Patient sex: F
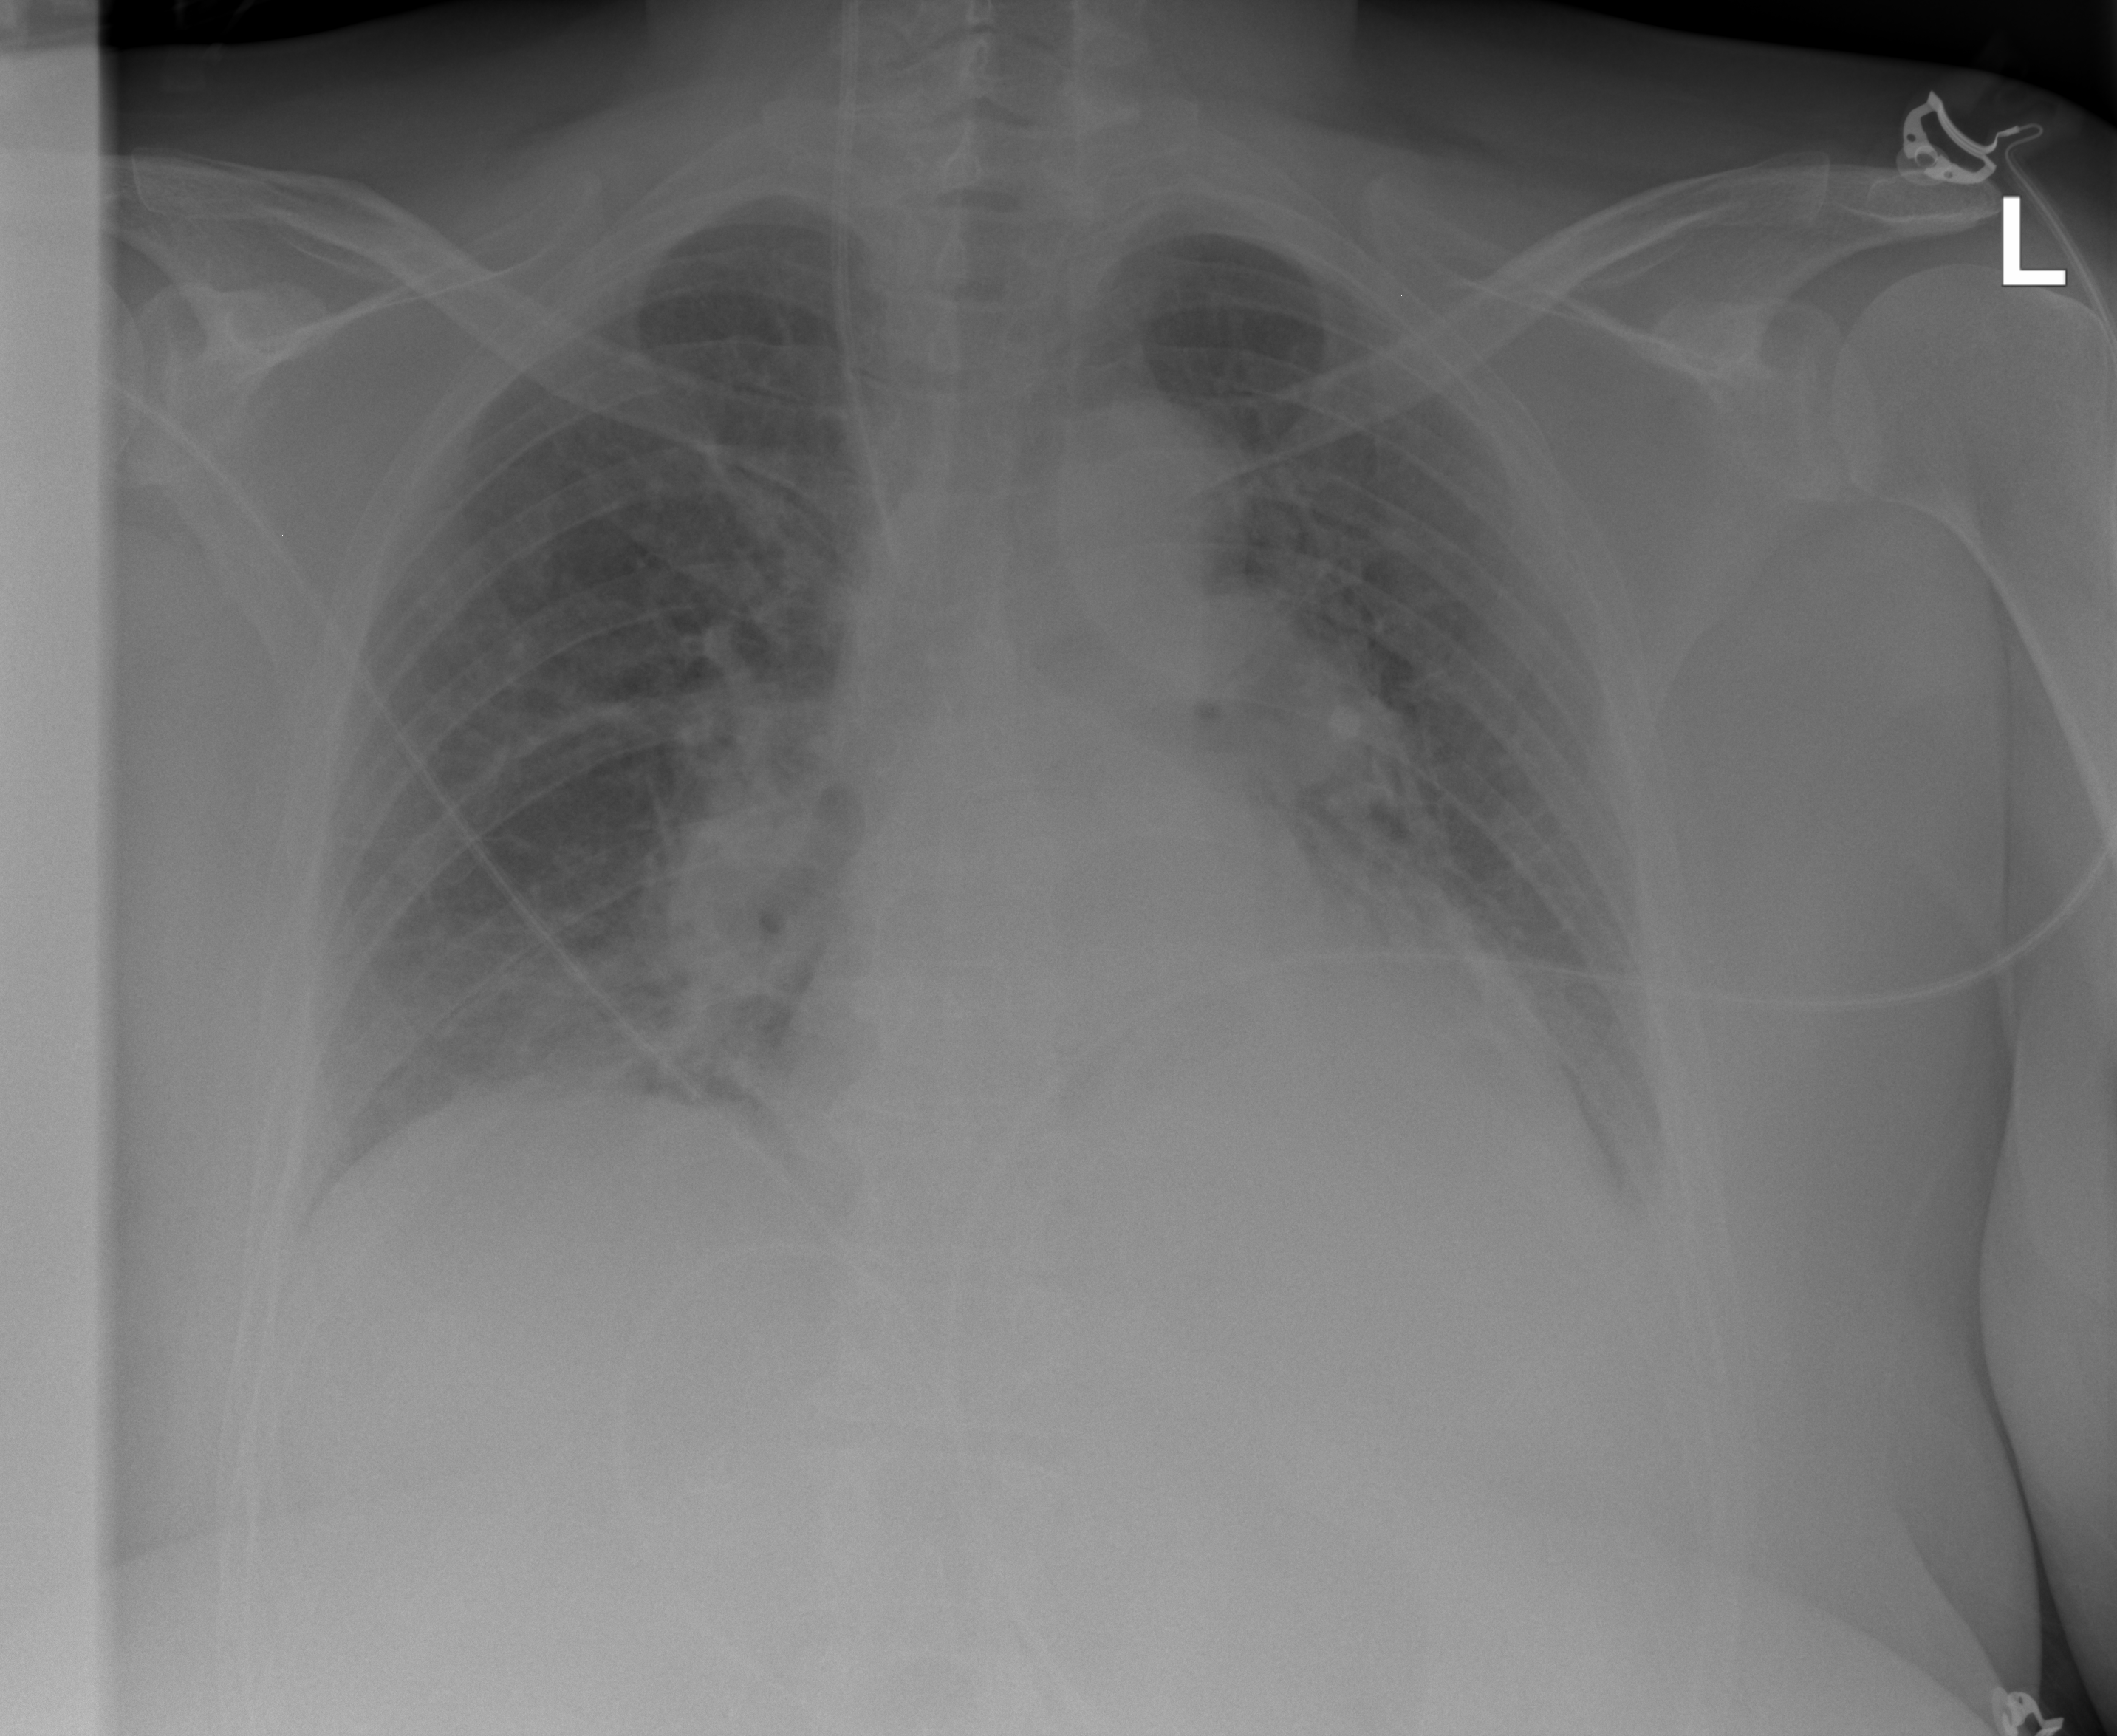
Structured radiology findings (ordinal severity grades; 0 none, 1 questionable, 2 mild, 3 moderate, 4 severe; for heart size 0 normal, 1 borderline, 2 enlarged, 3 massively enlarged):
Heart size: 1
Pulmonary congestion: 1
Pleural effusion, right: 2
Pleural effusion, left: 2
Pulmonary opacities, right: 0
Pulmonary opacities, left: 0
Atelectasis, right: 2
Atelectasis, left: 0